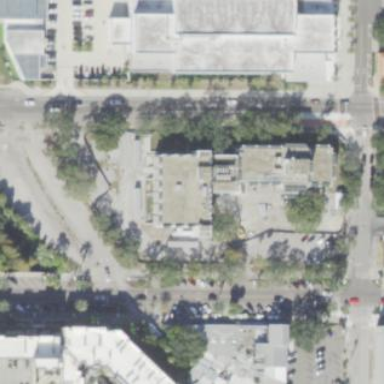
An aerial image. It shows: Civic building used as police station.